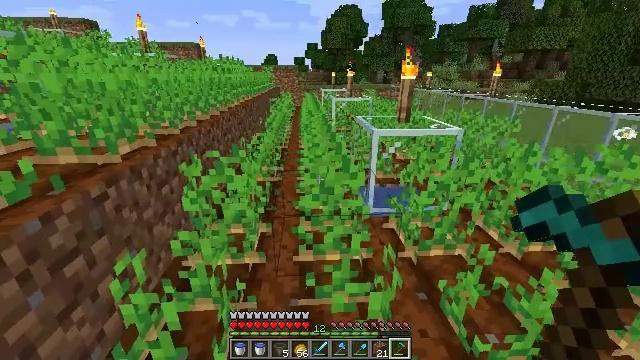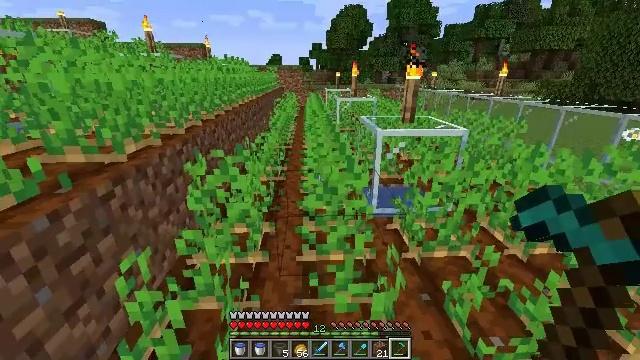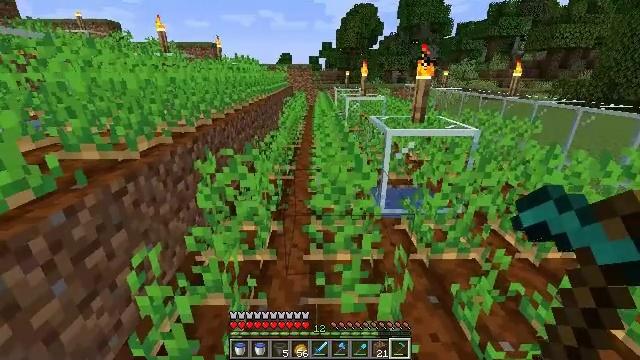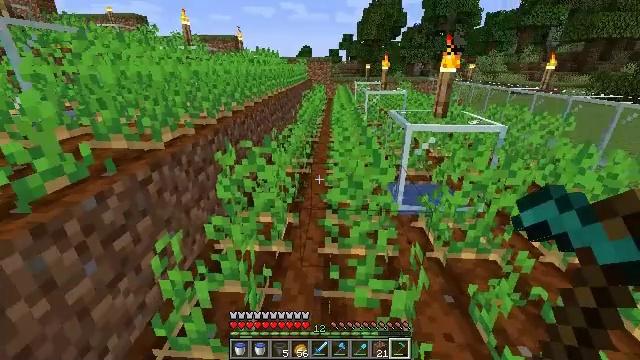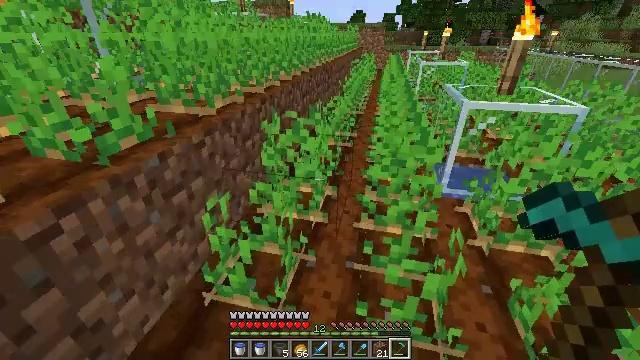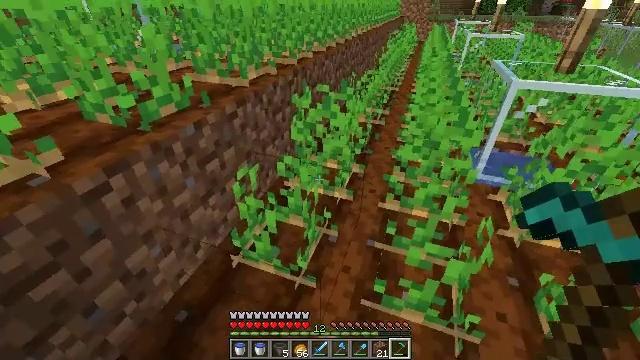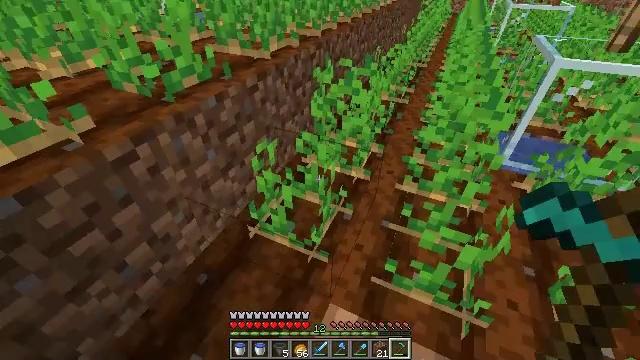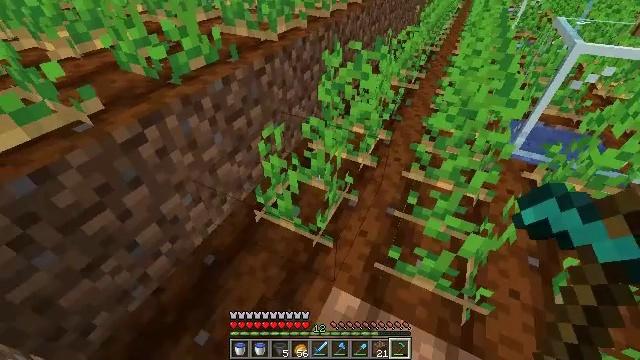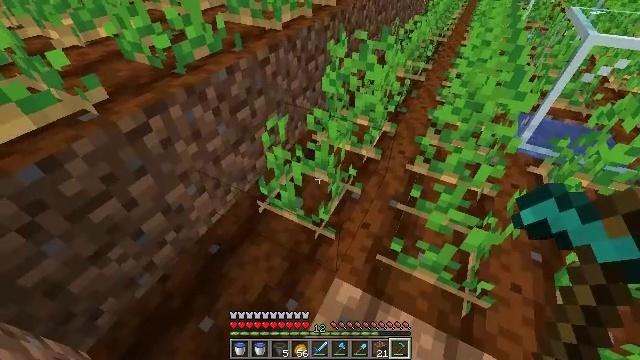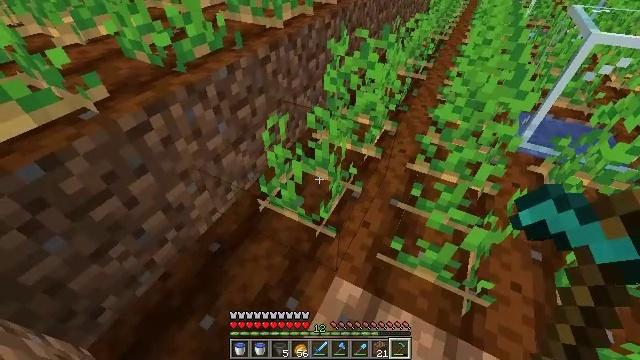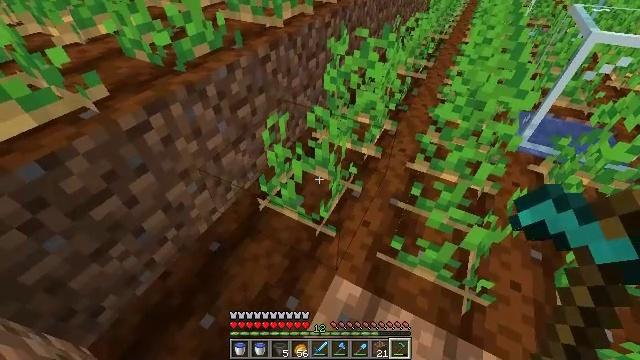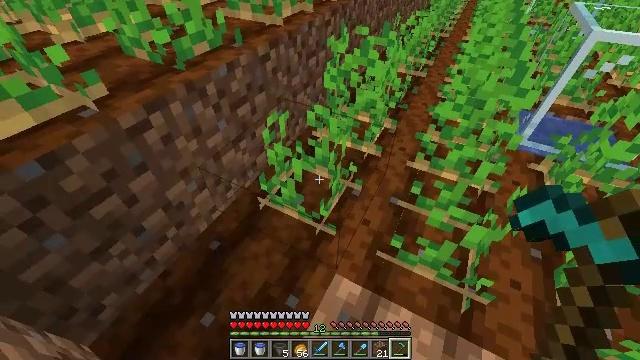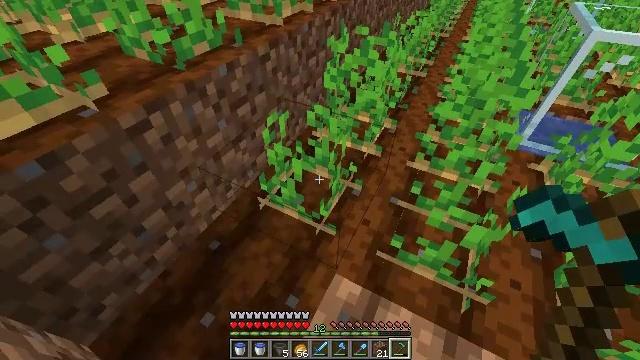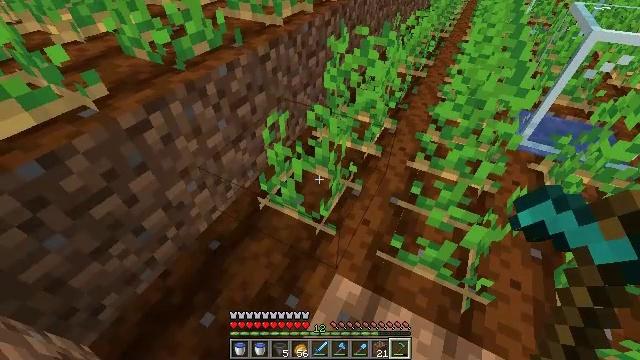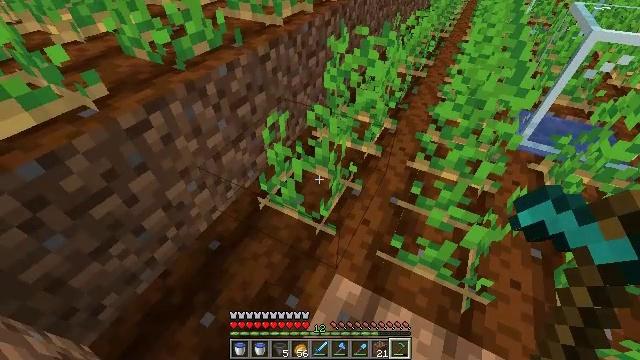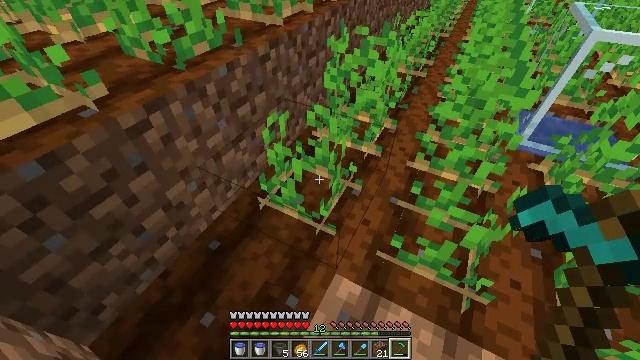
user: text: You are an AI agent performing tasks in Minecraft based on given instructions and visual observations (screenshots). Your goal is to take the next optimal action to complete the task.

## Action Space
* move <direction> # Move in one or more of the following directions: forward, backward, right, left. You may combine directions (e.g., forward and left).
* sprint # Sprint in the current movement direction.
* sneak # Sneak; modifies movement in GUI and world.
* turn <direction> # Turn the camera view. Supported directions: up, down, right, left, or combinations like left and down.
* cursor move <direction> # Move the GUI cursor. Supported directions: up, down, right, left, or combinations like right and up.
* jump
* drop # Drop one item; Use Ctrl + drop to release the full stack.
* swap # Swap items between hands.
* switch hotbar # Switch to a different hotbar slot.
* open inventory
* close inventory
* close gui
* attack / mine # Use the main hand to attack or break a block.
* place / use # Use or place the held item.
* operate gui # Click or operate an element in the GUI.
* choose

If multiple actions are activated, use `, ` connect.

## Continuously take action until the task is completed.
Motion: motion action
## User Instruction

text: Collect potatoes from the garden.
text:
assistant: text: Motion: no_op
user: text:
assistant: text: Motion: turn left
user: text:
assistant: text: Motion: turn left and down
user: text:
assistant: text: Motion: turn left and down
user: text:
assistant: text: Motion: turn left and down
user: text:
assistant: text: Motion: turn left and down
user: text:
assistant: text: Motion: turn left and down
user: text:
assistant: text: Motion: turn left and down
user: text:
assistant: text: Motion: no_op
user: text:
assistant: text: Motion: no_op
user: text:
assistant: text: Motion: no_op
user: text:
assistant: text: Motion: no_op
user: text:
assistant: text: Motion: no_op
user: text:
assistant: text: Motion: no_op
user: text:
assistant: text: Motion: no_op
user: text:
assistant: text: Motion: no_op
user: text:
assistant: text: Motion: no_op
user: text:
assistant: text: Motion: no_op
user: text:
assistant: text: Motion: no_op
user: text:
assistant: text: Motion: no_op
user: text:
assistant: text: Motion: no_op
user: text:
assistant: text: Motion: no_op
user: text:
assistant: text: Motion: no_op
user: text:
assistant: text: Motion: no_op
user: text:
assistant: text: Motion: no_op
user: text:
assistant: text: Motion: no_op
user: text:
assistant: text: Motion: no_op
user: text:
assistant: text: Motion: no_op
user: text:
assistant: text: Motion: no_op
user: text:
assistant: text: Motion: no_op